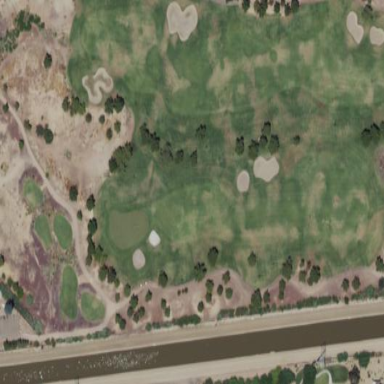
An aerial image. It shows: Grassy area designated as golf fairway.